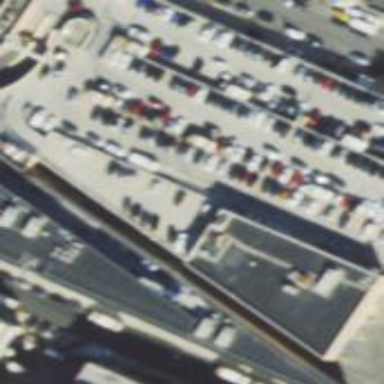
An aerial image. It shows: Sidewalk.